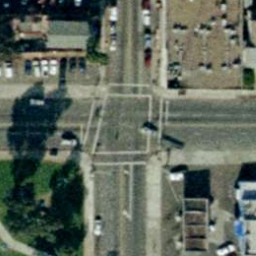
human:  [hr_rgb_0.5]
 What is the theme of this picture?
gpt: intersection

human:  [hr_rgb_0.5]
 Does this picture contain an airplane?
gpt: no

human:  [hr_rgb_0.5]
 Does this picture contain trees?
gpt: yes

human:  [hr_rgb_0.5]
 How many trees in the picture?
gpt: several

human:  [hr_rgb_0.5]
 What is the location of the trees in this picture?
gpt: lower left